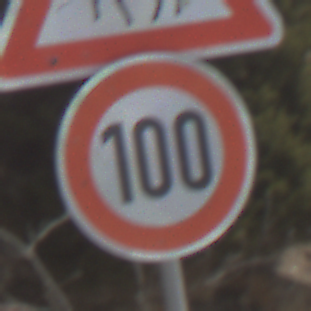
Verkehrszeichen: Geschwindigkeit100
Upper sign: ReiterRechts
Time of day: Midday
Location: Outdoor (Nature)
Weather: PartlyCloudy
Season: NotSpecified
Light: Natural